Question: I would like to draw in Android something like shape in the picture. I have used 'Path.drawArc' but I can't draw two arcs which are parts of cirlces with the same center. Another problem is how to draw two lines which connect these arcs. In iOS I would use 'bezierPathWithArcCenter:radius:startAngle:endAngle:clockwise:'
How to draw shape like in the sketch?

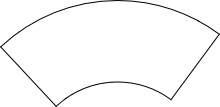
Answer: here is simple example using canvas and bitmaps, try this example and get some idea for your requirement. <URL>